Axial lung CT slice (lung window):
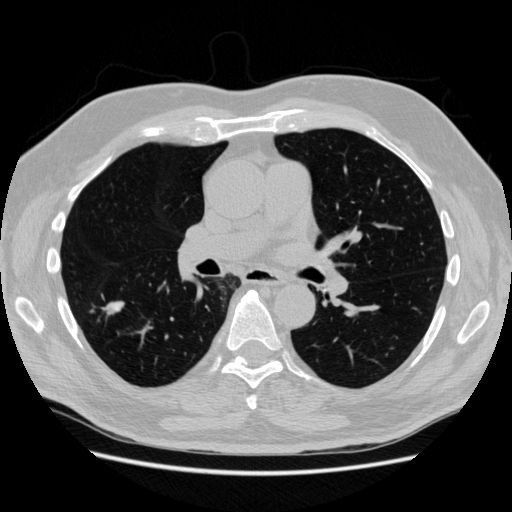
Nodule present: yes
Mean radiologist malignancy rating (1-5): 3.75